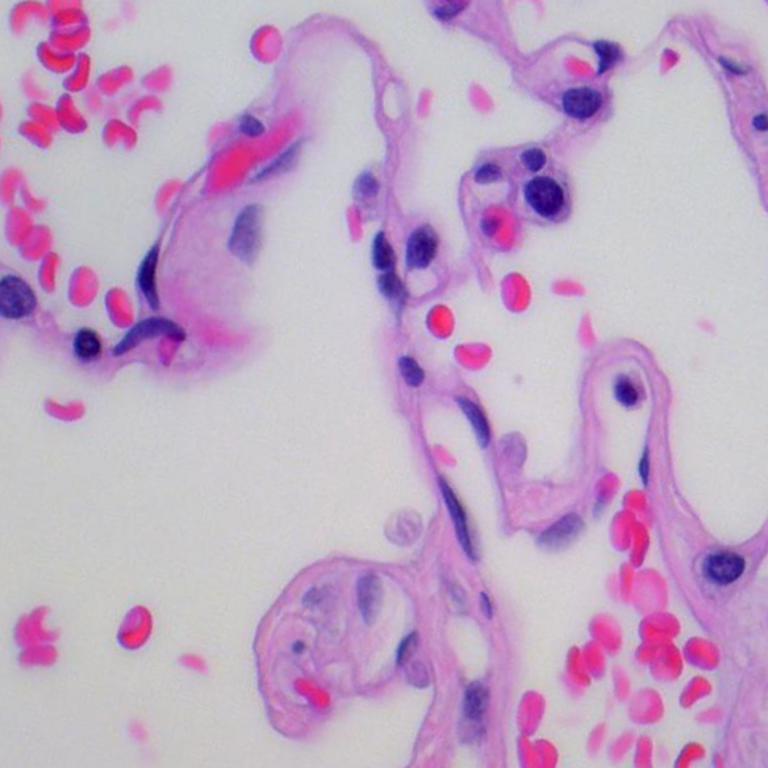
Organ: lung
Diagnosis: benign